Question: I have a question I have a problem to change the icon DataList Primeface Mobile.
I researched according to style: '<p class="ui-li-aside" />' brings the icon and position, I tried to create my own style and add the icon does not work me.
default.css (created style)
'''
.ui-li-edit {
margin: 0;
position: absolute;
right: 3.333em;
text-align: right;
top: 1em;
background-image:
url("/sgcc-web-app/javax.faces.resource/images/icons-18-white.png.jsf?ln=primefaces-mobile");
background-position: -108px 70%;
width: 18px;
height: 18px;
}
'''

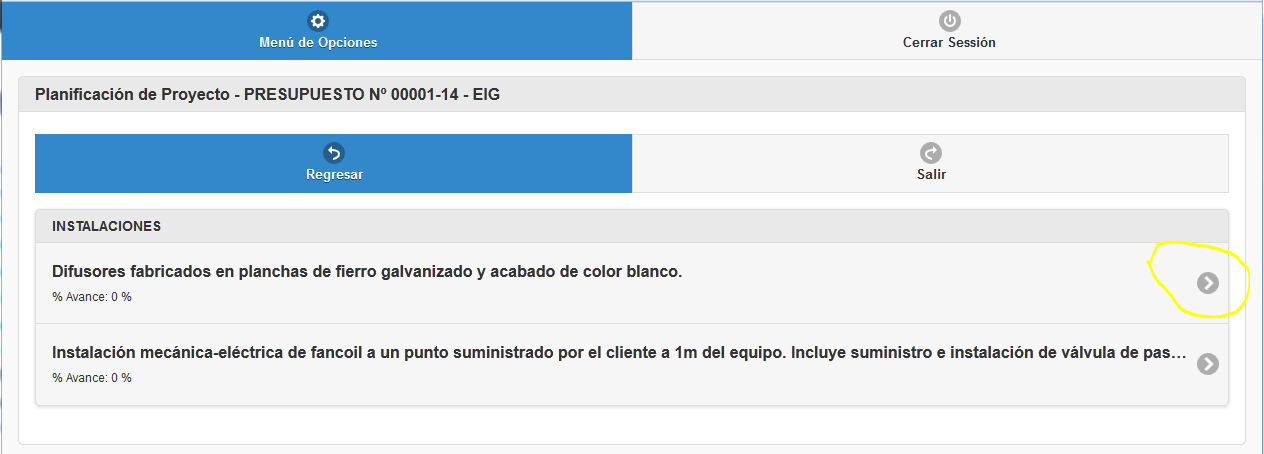
Answer: To have a custom icon on the side you need to create a class and add into the 'a' tag in the list items. You need to add the ':after' in the class to make it work. This method acts the same as 'ui-li-aside' but with a custom icon.
<URL>
'''
.ui-icon-myicon:after {
background-image: url("http://upload.wikimedia.org/wikipedia/commons/7/7e/Cute-Ball-Favorites-icon.png");
/* Make your icon fit */
background-size: 28px 28px;
}
<li><a class="ui-icon-myicon">MY Custom Icon</a></li>
'''